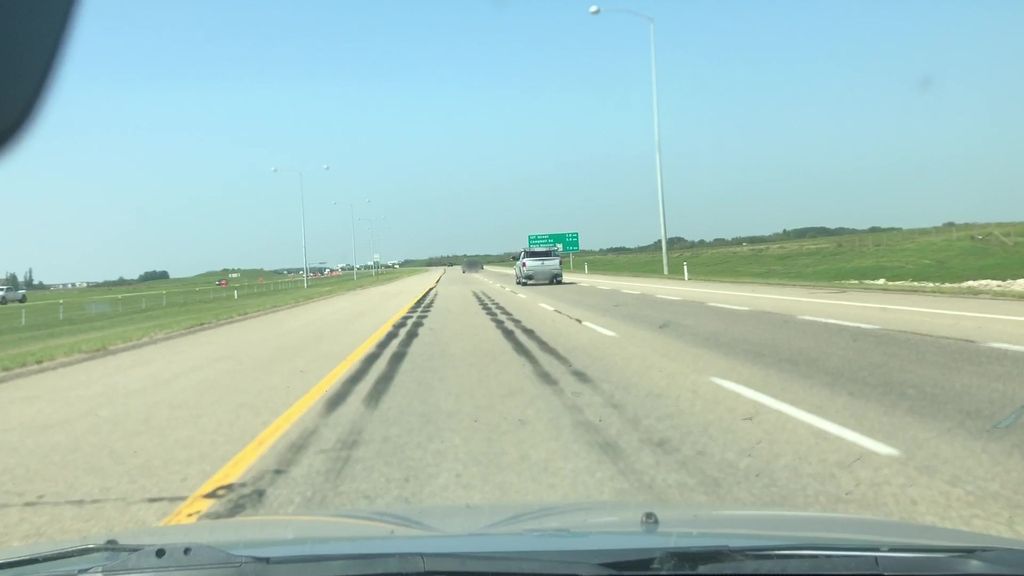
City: edmonton